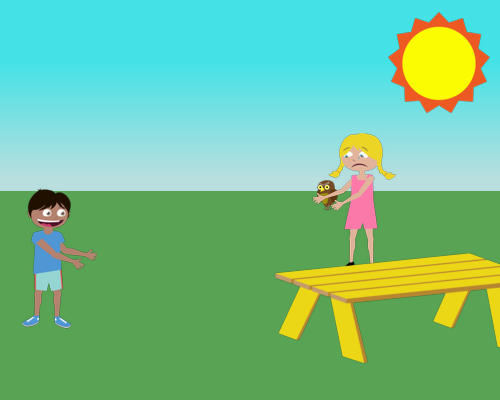
medium sun in upper right corner and at the bottom of the right side is a table med size and over top the table is a girl holding a owl arms out sad looking standing facing left and on the left side is a boy arms out looking at girl smiling